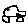
Label: car